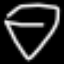
Label: diamond